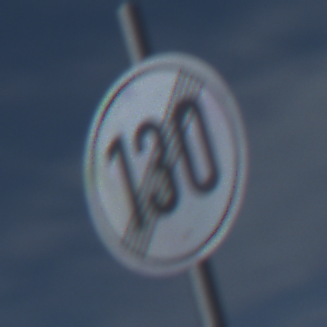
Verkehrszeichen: EndeGeschwindigkeit130
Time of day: Night
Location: Outdoor (Nature)
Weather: PartlyCloudy
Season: NotSpecified
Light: Natural